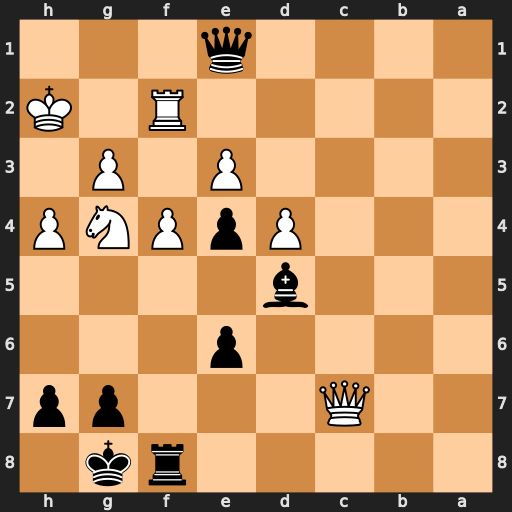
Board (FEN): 5rk1/2Q3pp/4p3/3b4/3PpPNP/4P1P1/5R1K/4q3
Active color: b
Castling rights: -
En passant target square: -
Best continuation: h5 Qc2 hxg4